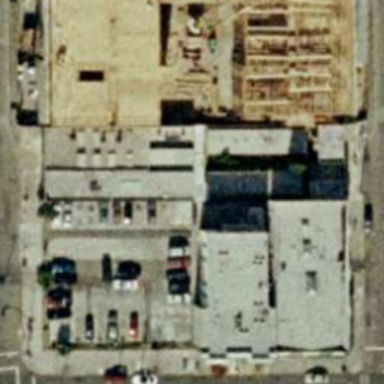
There are some buildings with roof parking lot .